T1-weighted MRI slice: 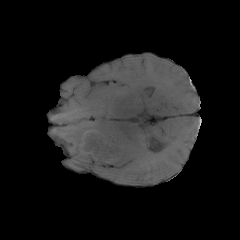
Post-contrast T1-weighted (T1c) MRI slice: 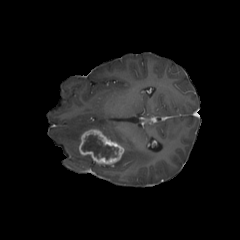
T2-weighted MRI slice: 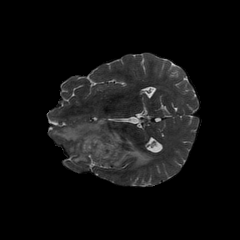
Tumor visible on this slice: yes